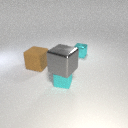
small cyan metal cube in front of large brown rubber cube